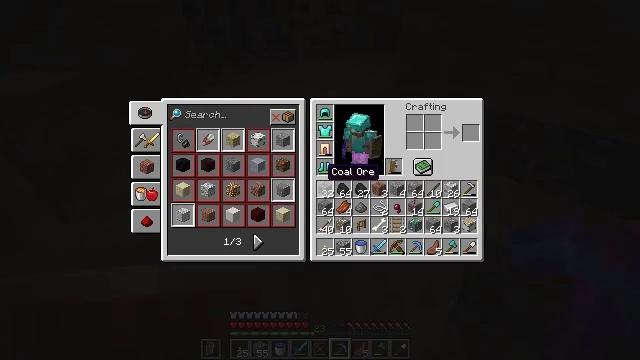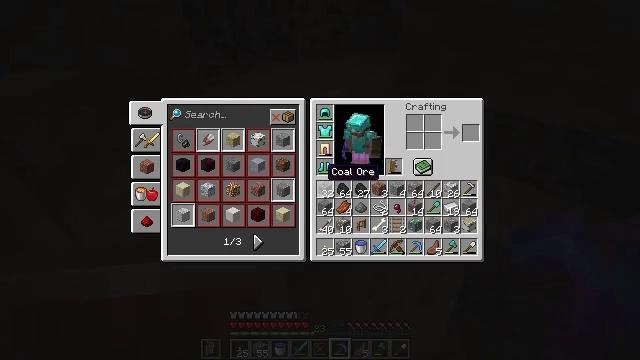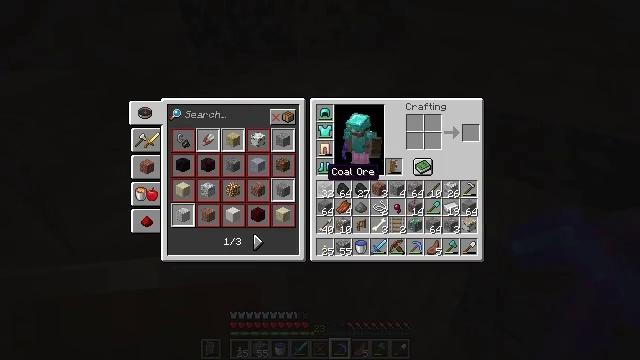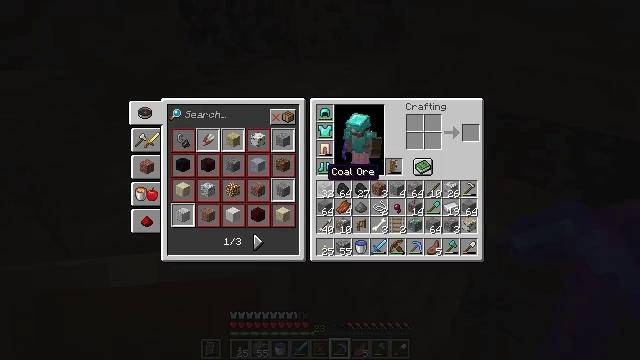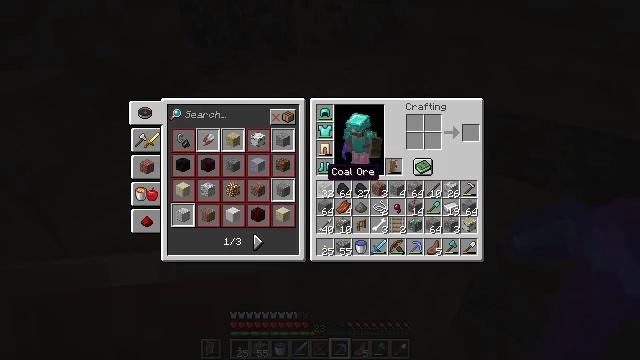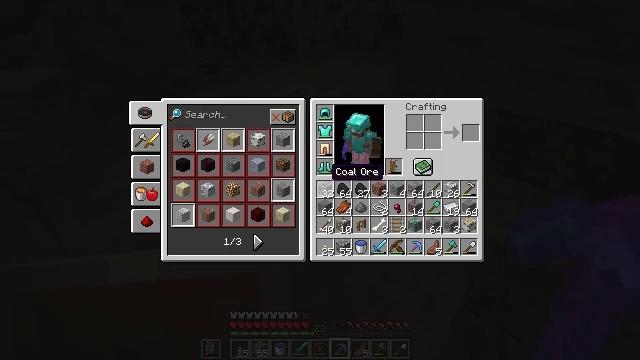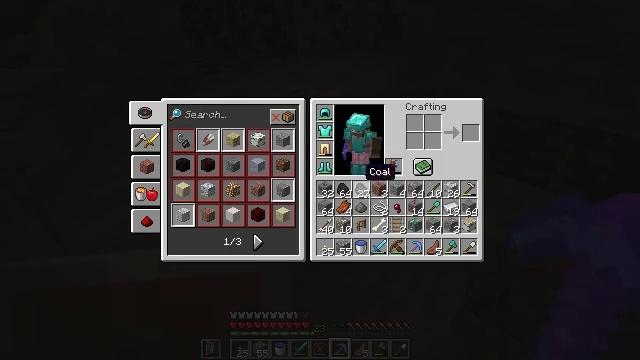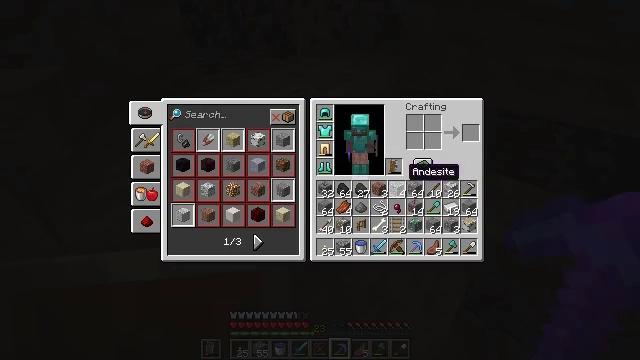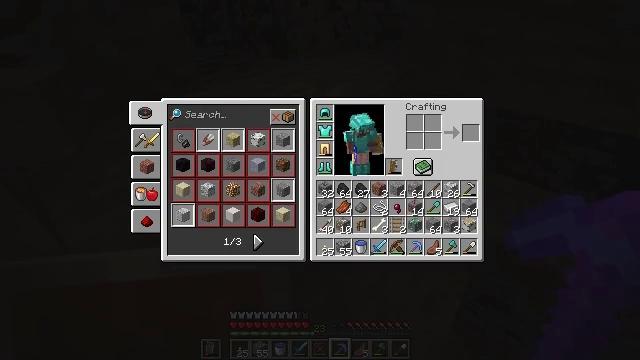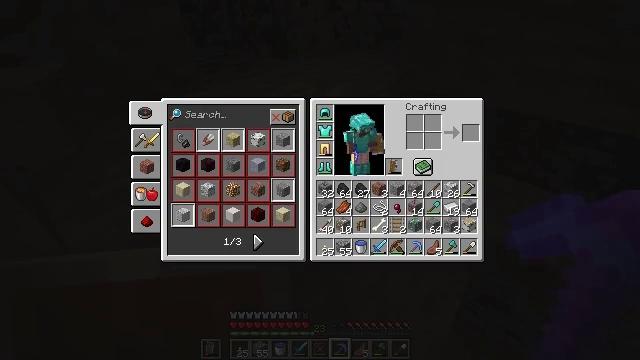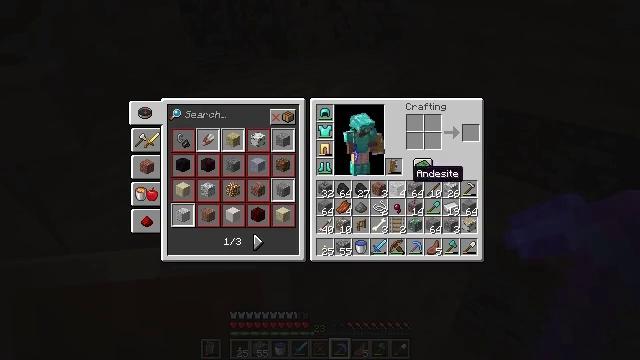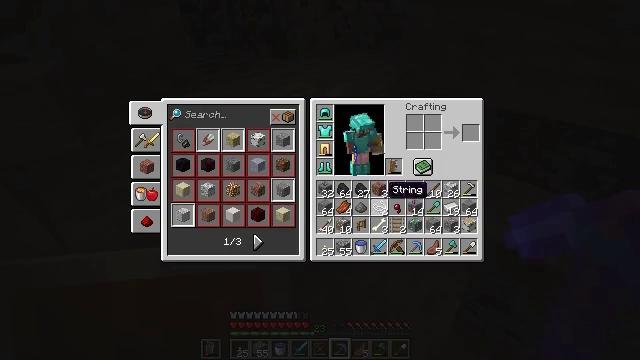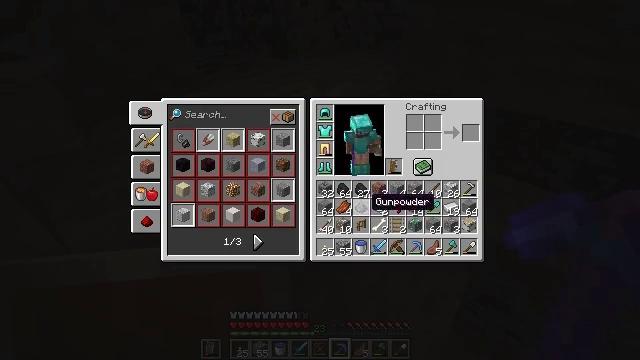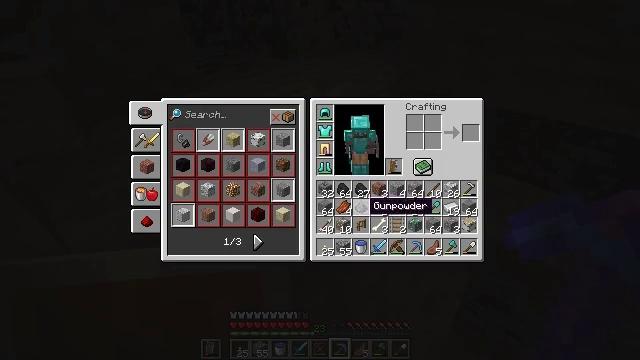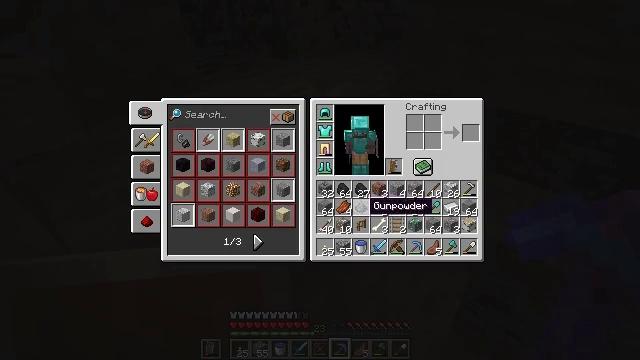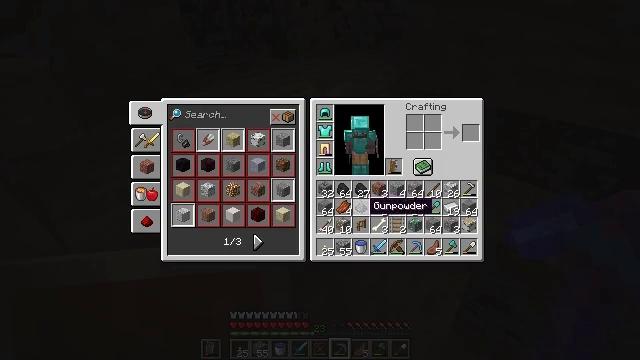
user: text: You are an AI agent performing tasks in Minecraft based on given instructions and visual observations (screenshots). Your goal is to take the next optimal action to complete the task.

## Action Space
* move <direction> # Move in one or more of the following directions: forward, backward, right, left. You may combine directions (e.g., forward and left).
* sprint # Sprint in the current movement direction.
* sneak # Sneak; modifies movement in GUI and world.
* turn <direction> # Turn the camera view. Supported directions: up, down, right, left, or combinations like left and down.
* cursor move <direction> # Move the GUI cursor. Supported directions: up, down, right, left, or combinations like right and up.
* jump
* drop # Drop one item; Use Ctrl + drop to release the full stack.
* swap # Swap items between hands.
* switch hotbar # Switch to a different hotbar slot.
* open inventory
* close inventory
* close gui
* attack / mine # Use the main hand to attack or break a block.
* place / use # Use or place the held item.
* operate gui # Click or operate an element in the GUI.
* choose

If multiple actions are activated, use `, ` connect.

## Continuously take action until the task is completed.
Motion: motion action
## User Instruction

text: Remove an oak fence from the inventory.
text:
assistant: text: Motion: open inventory
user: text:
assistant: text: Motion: open inventory
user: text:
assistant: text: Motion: no_op
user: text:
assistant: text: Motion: no_op
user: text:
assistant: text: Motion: no_op
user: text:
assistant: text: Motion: cursor move right
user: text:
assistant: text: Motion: cursor move right
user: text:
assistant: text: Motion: cursor move right
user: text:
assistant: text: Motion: no_op
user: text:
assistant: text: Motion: cursor move left
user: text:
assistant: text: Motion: cursor move left and down
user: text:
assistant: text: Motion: cursor move left and down
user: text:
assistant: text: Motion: no_op
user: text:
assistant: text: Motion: no_op
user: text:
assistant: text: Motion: no_op
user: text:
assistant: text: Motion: no_op
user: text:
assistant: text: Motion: no_op
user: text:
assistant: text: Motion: no_op
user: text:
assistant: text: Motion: no_op
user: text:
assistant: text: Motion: no_op
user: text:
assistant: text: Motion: no_op
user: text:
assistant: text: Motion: no_op
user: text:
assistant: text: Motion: no_op
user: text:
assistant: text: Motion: no_op
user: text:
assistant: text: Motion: operate gui
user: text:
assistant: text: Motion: operate gui
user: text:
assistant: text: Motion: no_op
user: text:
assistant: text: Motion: cursor move up
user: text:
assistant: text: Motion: cursor move up
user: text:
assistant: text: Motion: cursor move up